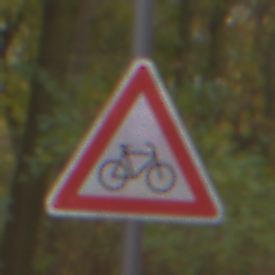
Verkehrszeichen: RadverkehrLinks
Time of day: Midday
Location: Outdoor (Nature)
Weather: Overcast
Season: NotSpecified
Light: Natural